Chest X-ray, AP view. Patient: 11 years old, sex F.
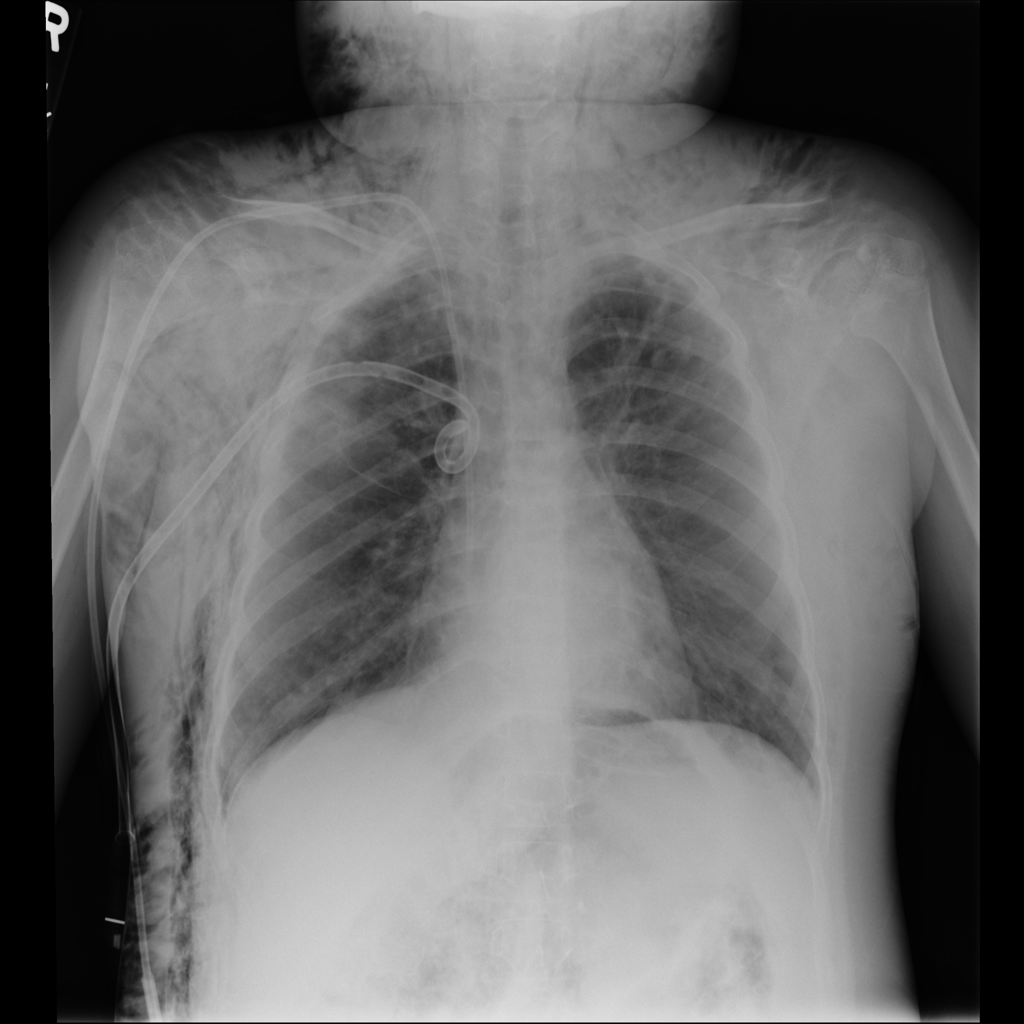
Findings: No Finding